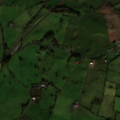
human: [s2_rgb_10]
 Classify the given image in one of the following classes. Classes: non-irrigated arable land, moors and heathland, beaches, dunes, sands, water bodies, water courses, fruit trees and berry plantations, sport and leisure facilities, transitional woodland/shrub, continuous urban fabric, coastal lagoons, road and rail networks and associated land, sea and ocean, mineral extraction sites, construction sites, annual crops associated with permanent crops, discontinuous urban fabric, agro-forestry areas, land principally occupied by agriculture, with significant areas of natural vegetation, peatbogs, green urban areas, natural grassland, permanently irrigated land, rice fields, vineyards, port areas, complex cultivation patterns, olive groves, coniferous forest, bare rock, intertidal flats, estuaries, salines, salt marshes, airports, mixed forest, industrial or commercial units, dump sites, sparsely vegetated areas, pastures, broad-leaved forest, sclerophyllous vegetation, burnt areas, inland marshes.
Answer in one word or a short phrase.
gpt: pastures, broad-leaved forest